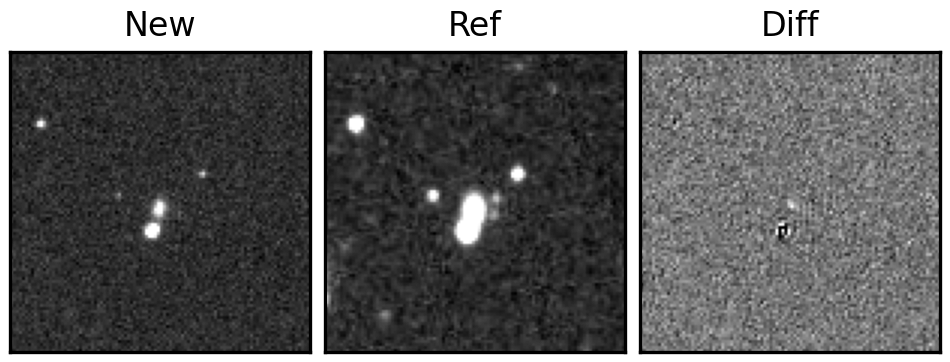
Label: real